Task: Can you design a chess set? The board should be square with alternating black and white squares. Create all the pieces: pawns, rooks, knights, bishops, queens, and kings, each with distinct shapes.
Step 4529:
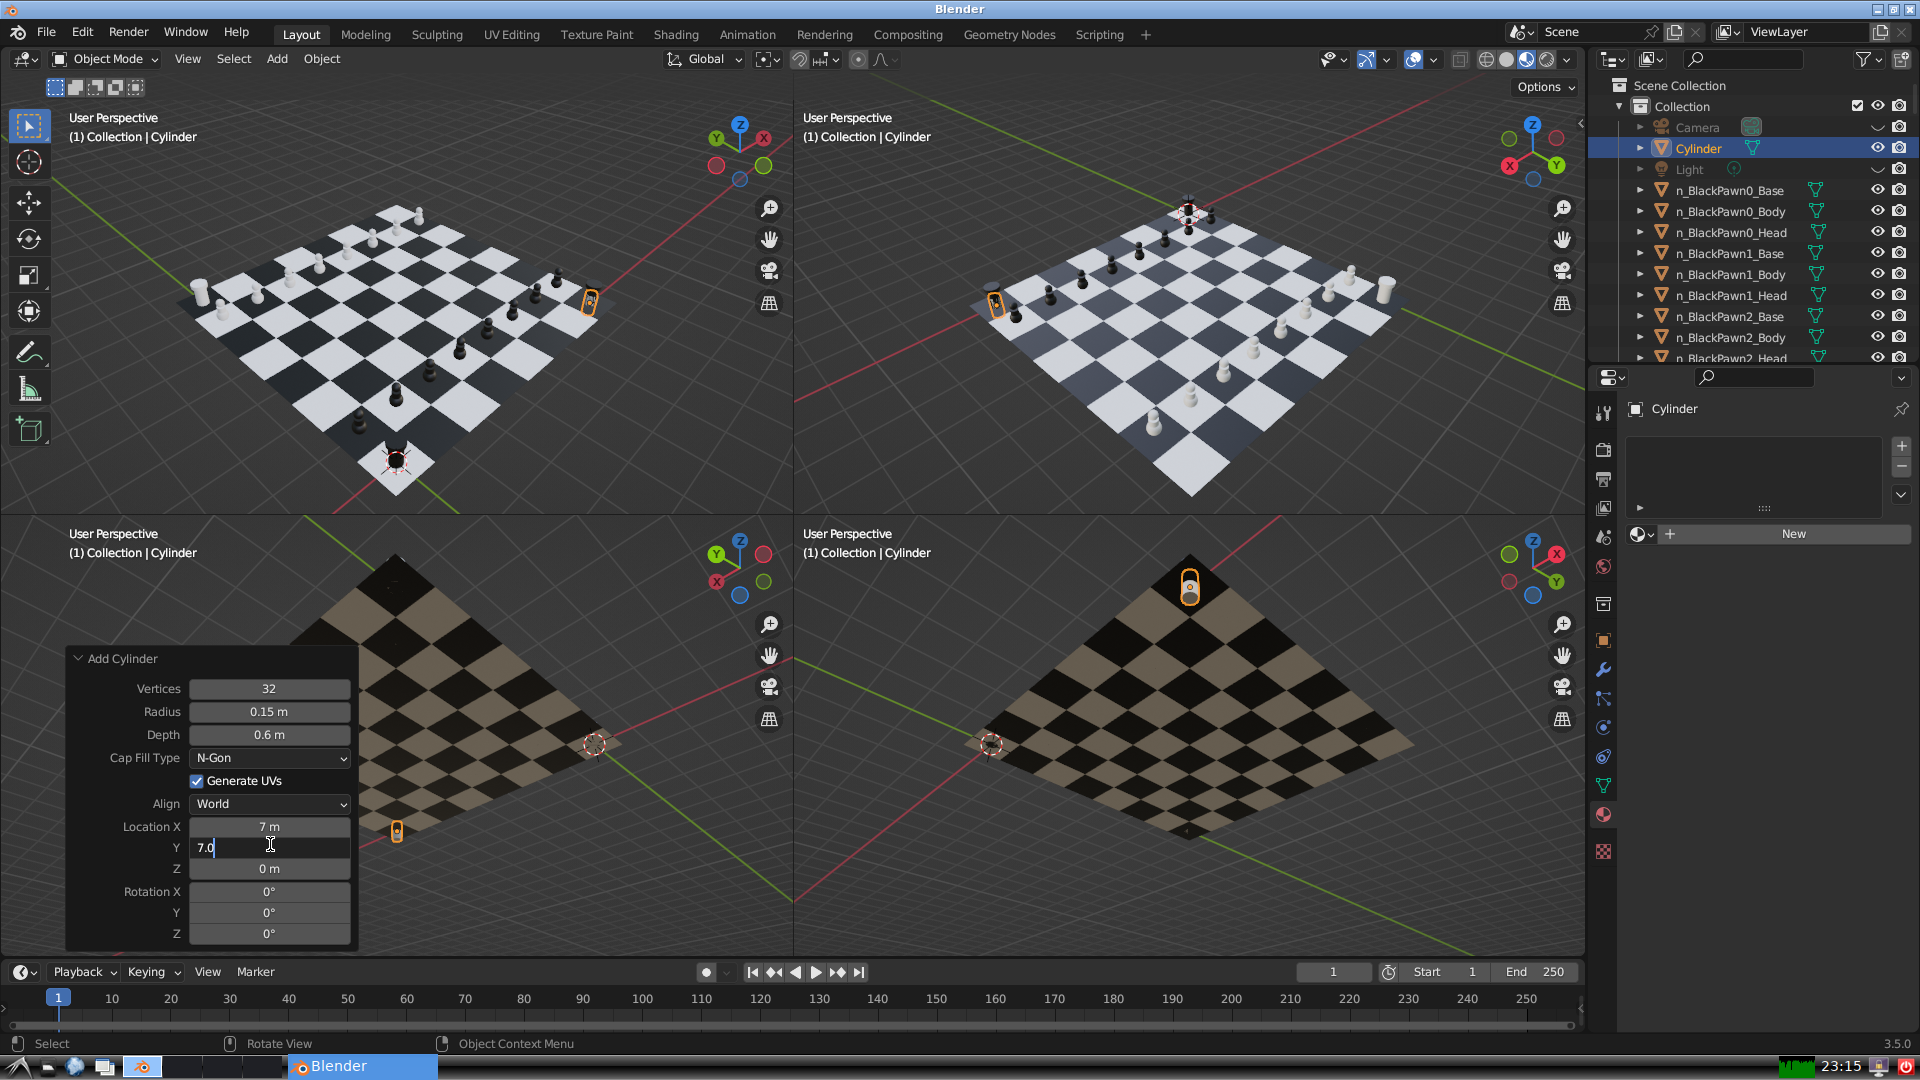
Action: {"key_press": ['Return']}